Question: I am trying to do something similar to the starbucks app. In the starbucks app, you can select the gift card you want to use and swipe to another card.

I also want to create an indicator on the botton like in the starbucks app. Also, I want to create this on the fly.
What is my next step. I was thinking of using ViewPagerIndicator. Am I on the right track? If not, please advise what I should use.
Thanks
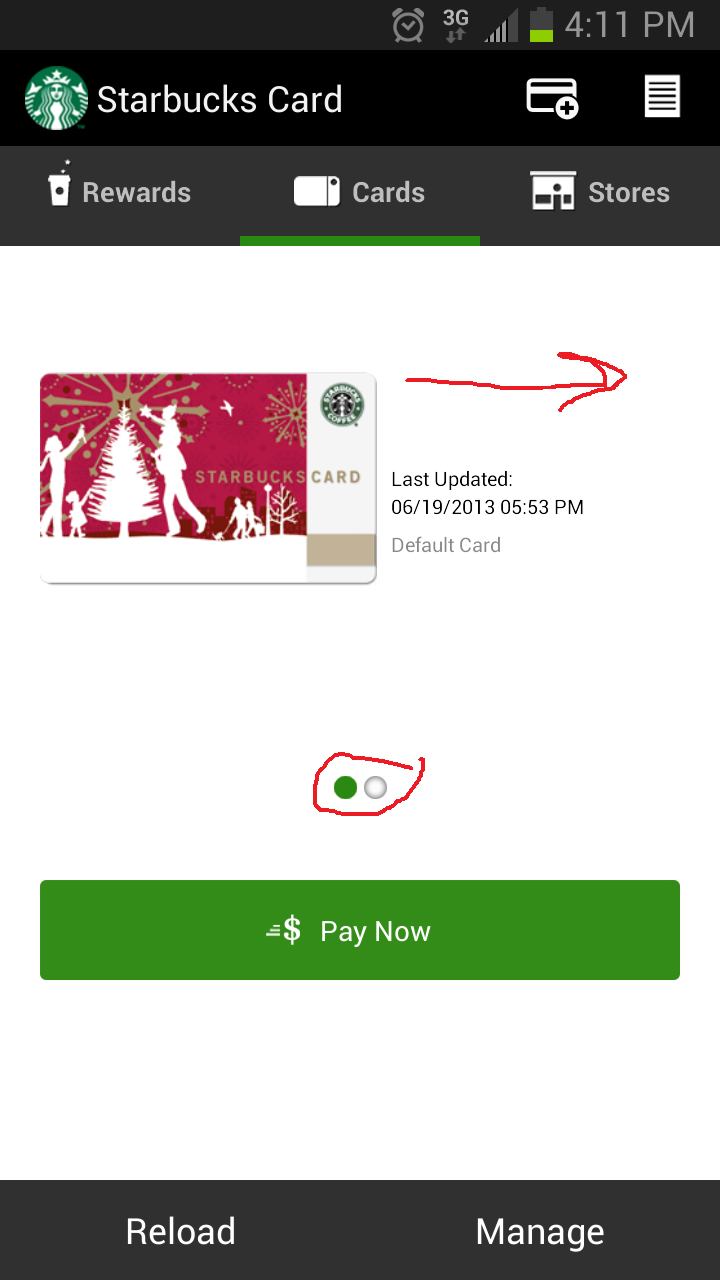
Answer: <URL> is the right library to use. In particular, you need the 'CirclePageIndicator'